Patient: sex M, age 80
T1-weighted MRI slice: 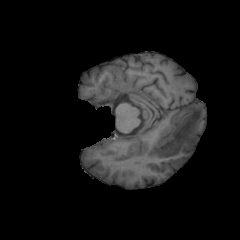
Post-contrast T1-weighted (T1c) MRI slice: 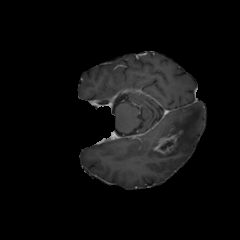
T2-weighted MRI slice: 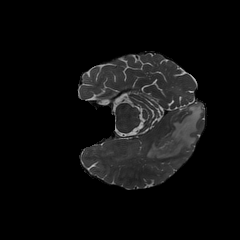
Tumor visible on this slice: yes
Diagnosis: Glioblastoma, IDH-wildtype
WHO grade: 4